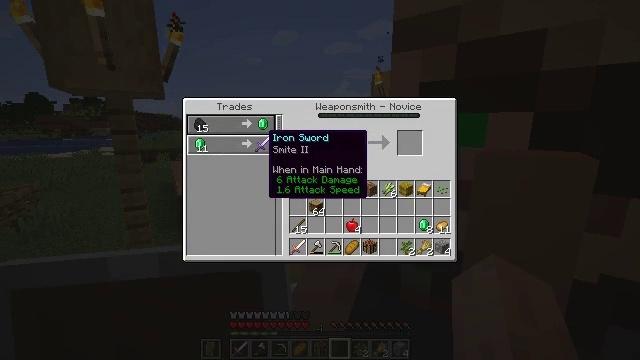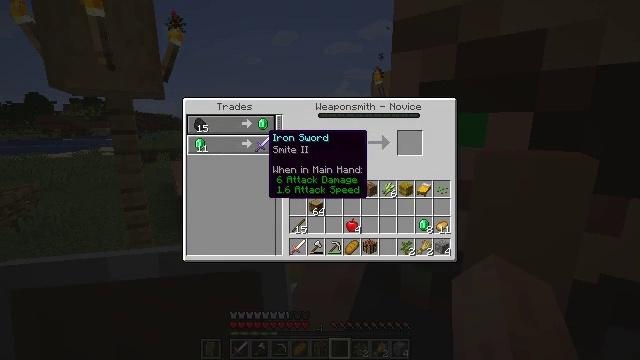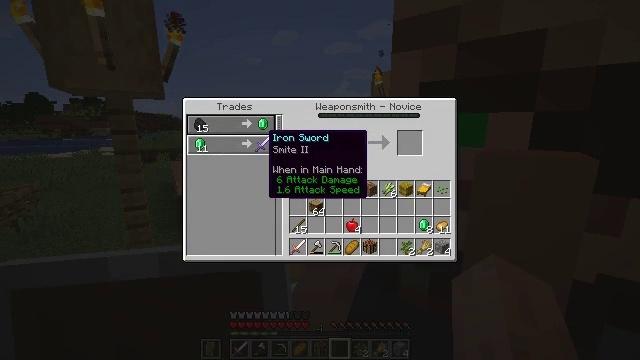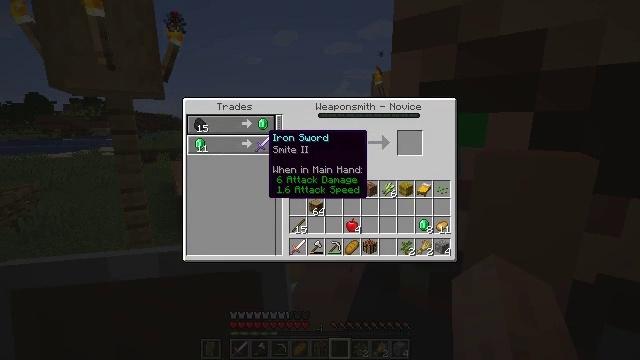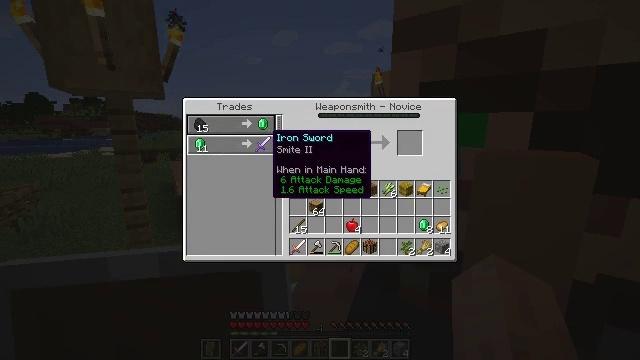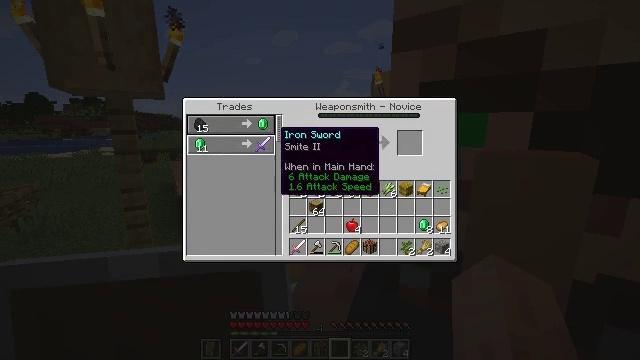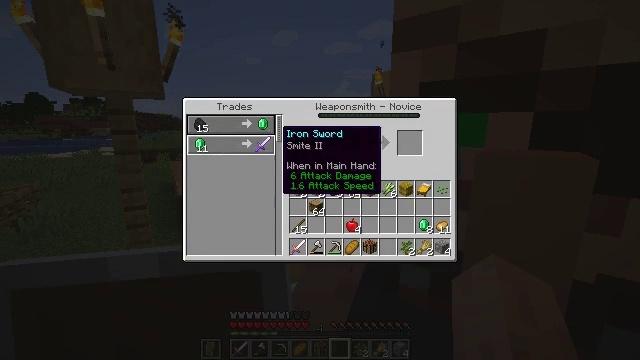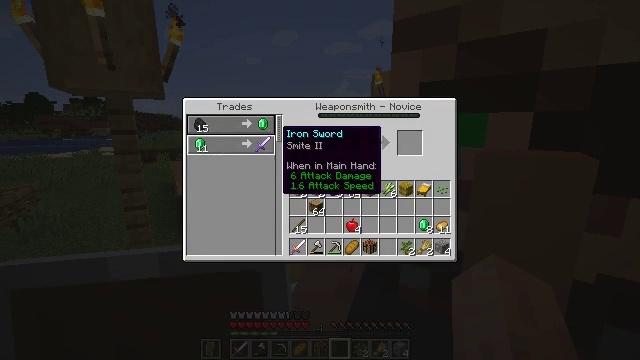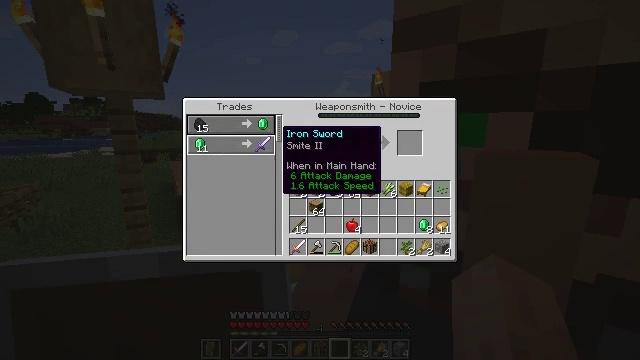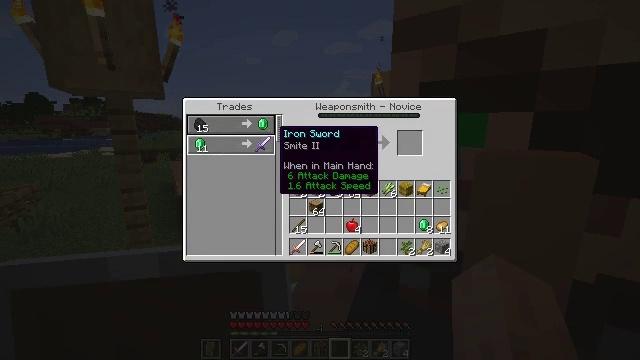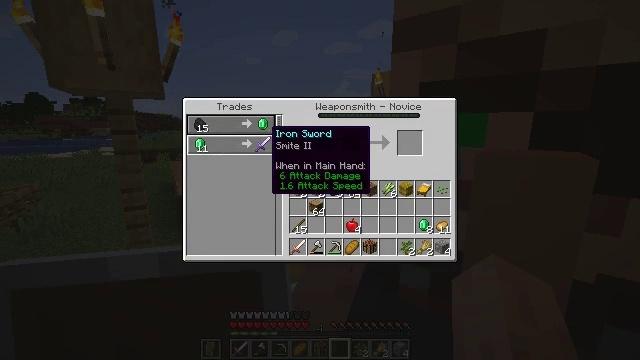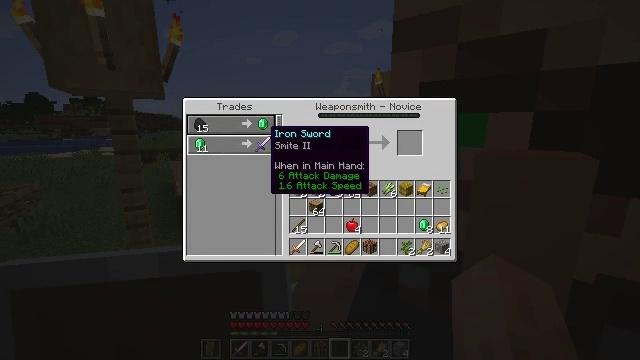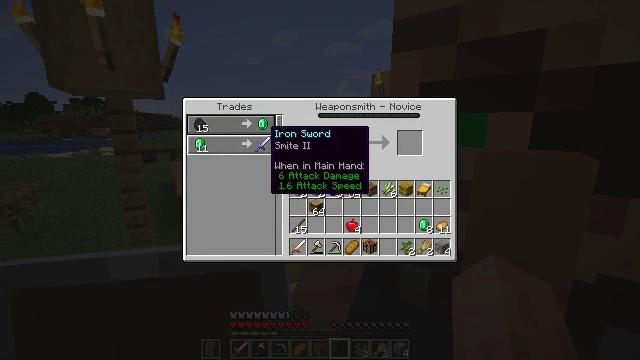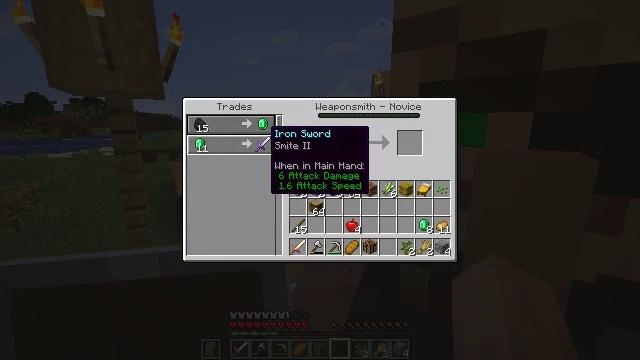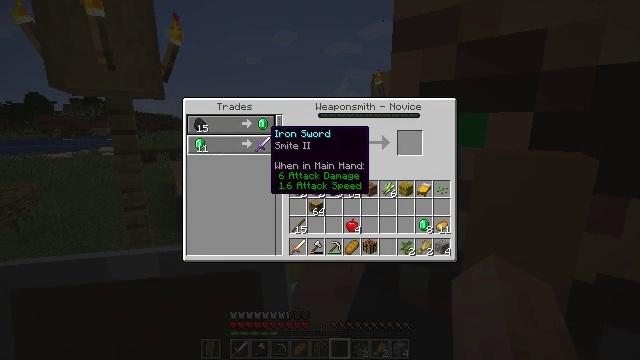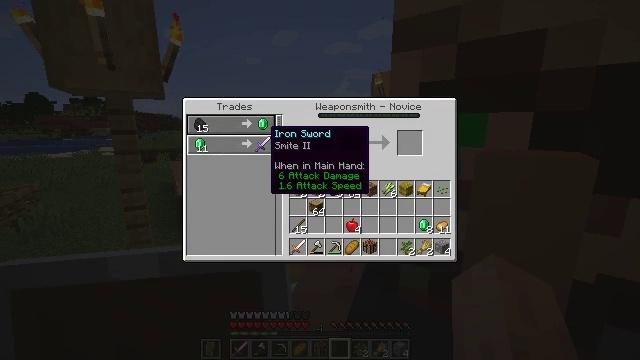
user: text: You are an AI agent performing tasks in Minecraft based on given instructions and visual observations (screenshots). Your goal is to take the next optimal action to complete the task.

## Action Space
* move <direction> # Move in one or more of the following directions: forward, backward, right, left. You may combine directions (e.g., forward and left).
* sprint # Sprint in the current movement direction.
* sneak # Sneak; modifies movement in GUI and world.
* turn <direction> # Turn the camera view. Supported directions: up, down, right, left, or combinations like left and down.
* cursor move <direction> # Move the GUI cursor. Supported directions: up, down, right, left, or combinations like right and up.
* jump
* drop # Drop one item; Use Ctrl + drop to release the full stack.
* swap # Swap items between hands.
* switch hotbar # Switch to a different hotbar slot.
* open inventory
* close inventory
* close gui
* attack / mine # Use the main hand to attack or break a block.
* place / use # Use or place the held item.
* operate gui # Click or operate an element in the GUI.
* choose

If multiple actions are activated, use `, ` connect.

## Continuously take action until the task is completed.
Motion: motion action
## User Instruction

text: Break the grindstone to collect it.
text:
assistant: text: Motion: no_op
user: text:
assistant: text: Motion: no_op
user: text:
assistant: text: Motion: no_op
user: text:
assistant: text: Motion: no_op
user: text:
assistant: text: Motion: cursor move right
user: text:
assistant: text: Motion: no_op
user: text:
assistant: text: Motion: no_op
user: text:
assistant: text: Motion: no_op
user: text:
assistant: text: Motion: no_op
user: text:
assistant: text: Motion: cursor move left
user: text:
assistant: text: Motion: no_op
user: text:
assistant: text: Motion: no_op
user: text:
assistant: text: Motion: no_op
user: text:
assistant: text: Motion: no_op
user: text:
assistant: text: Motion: no_op
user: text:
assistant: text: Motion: no_op
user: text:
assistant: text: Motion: no_op
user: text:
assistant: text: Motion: no_op
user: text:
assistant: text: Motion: no_op
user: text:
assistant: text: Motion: no_op
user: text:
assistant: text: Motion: no_op
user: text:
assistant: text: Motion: no_op
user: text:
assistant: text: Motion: no_op
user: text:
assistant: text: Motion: no_op
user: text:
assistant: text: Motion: no_op
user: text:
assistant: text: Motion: no_op
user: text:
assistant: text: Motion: no_op
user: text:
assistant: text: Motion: cursor move up
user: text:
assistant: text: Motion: no_op
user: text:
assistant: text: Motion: no_op